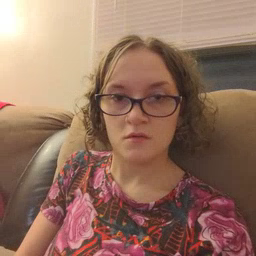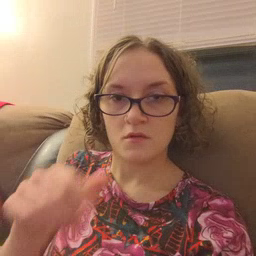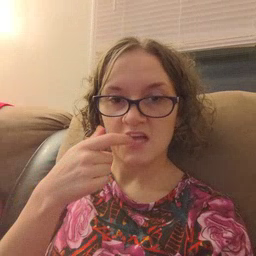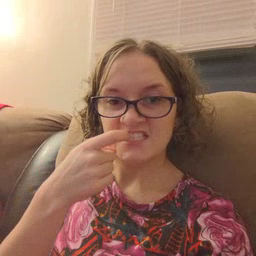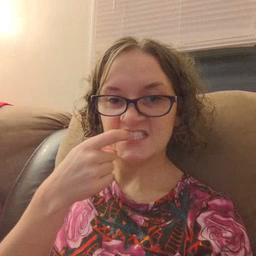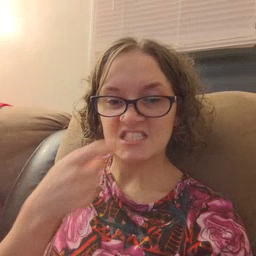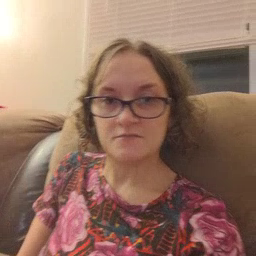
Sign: glasswindow